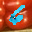
Label: 6